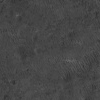
Atmospheric dust classification: not_dusty